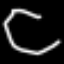
Label: octagon